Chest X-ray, AP view. Patient: 54 years old, sex M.
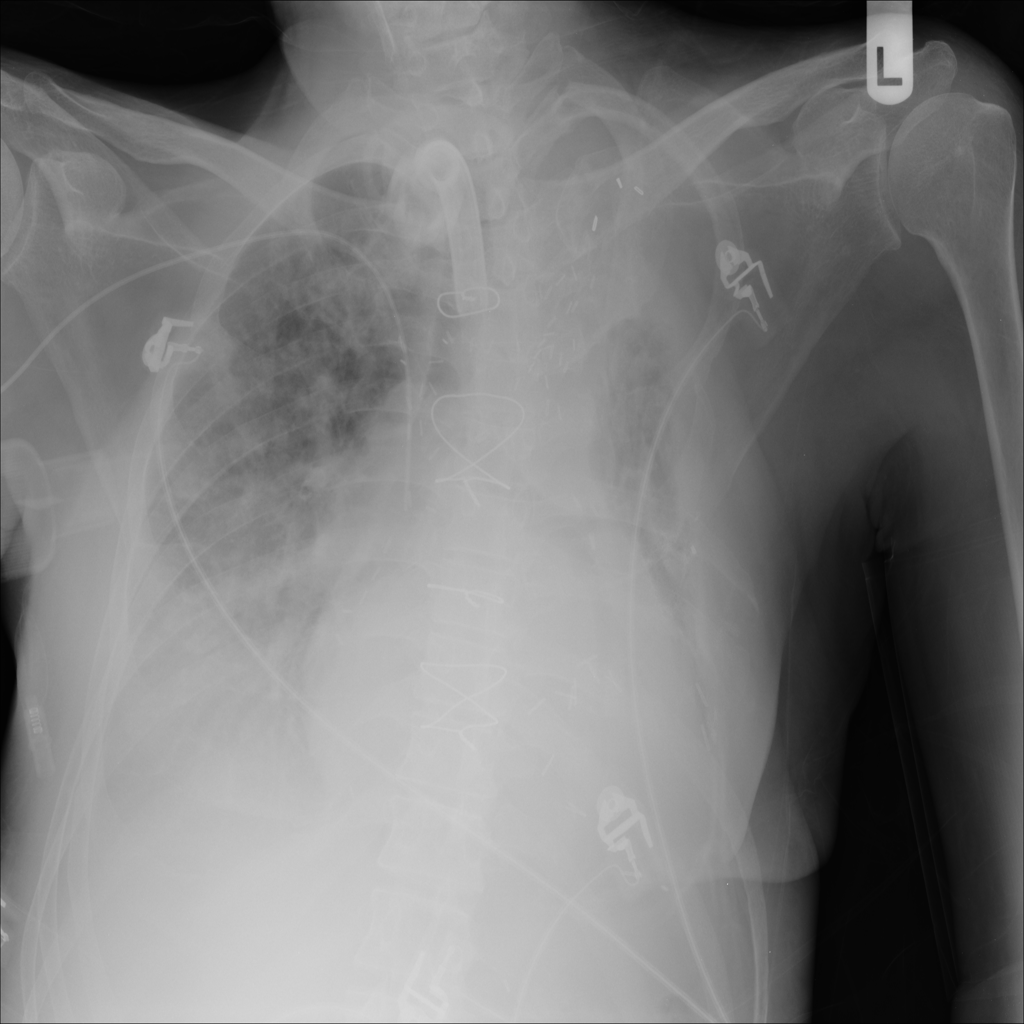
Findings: Effusion